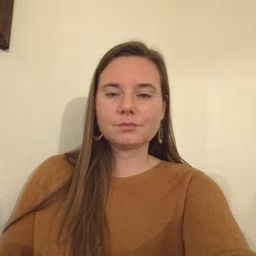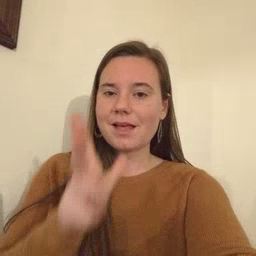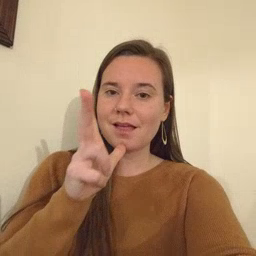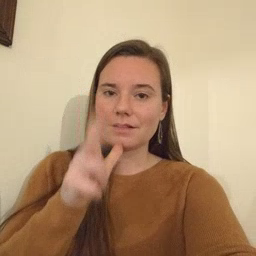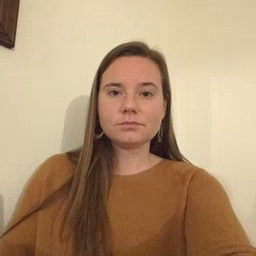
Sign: hen